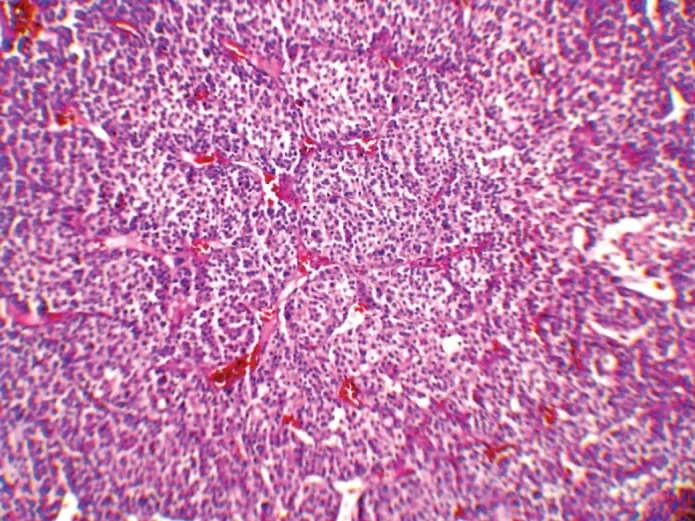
A low-magnification (10x) pathology image showing the neoplasm composed of atypical cells with pleomorphic nuclei and abundant oeosinophilic cytoplasm arranged in sheets with vascularised stroma.
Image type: pathology (h&e)